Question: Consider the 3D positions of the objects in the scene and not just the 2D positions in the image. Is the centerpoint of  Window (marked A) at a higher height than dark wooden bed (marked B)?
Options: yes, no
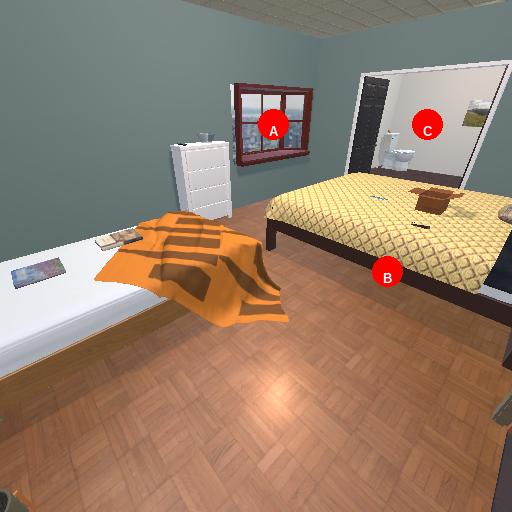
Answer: yes